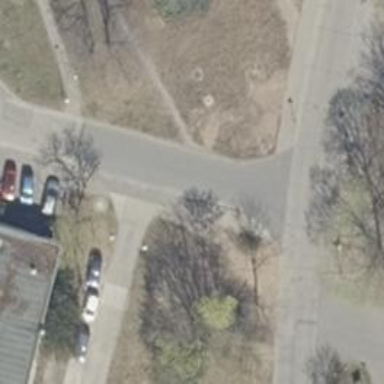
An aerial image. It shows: Residential road with asphalt surface. There is sidewalk on the left side.